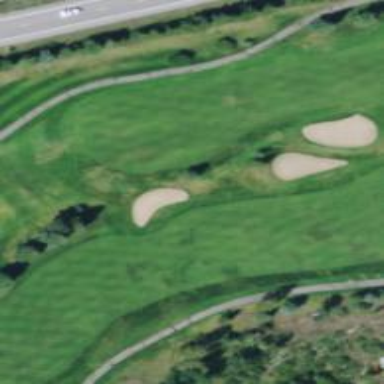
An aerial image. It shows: Golf hole.